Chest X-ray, PA view. Patient: 48 years old, sex M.
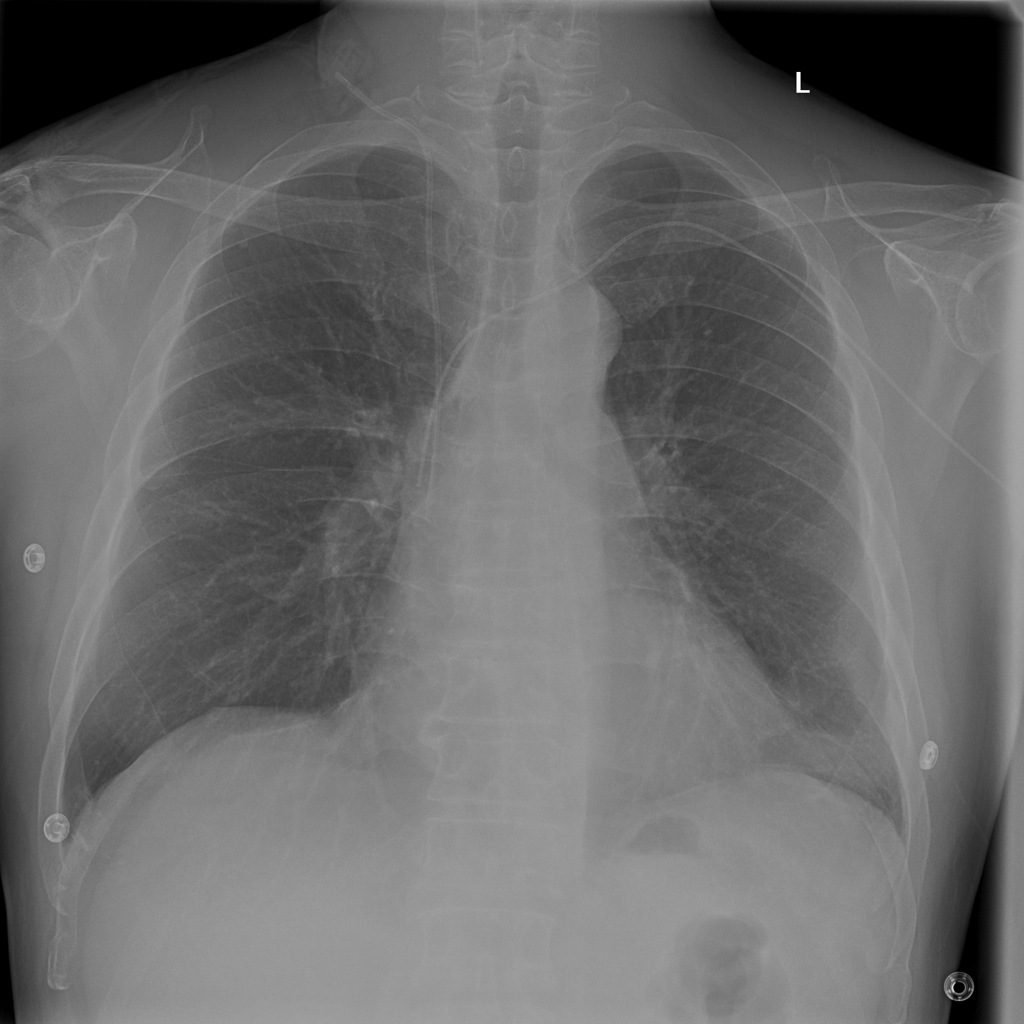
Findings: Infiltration